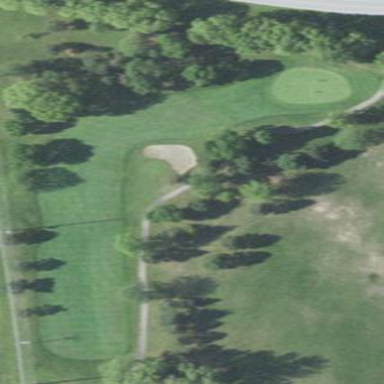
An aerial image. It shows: Golf fairway in the image.